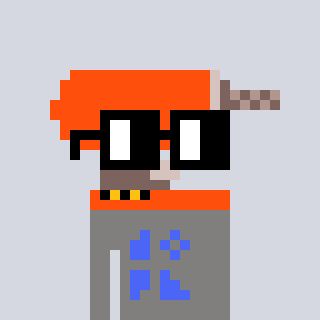
a pixel art character with square black glasses, a drill-shaped head and a bluegrey-colored body on a cool background